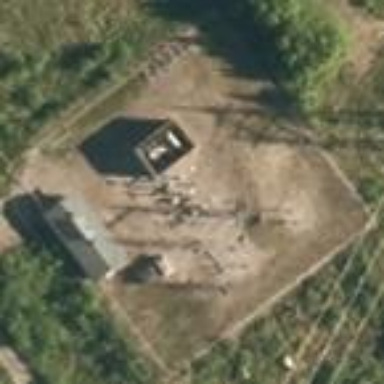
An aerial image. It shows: Power substation.